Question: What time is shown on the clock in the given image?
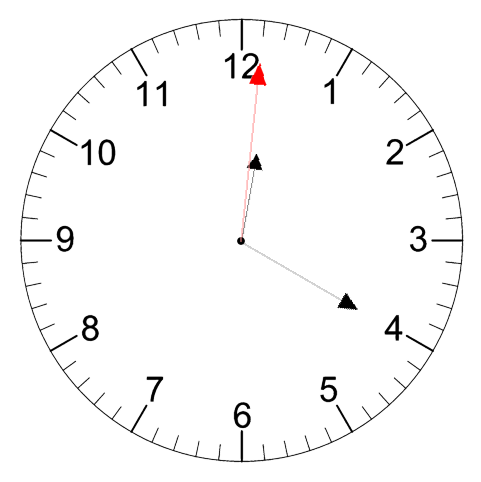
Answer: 12:20:01